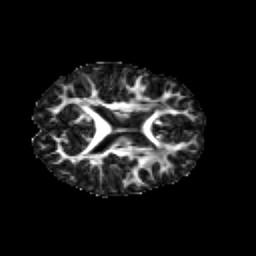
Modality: FA
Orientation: axial
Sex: female
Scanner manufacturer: siemens
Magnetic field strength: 3 T
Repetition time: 5 s
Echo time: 0.071 s